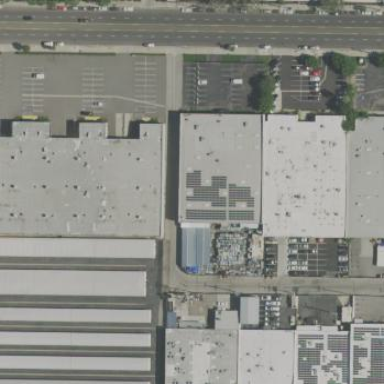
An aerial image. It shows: Industrial building.